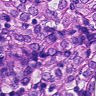
Metastatic tissue present: yes